Question: I am relatively new to django. I am using ImageForm to get the image path from the user.
'''
class EditProfileForm(ModelForm):
username = CharField(label='User Name', widget=TextInput(attrs={'class': 'form-control'}), required=True)
image = ImageField(label='Select Profile Image',required = False)
'''
It is showing the image widget as follows:

I want to rename the labels - Currently, Clear and Change. [Basically my entire page is no lower case, so I wanted to make these label text also in lower case like currently, clear & change].
Is there any way to do this?
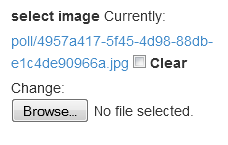
Answer: You have many options.
You could be artistic with the use of CSS to make the text lowercase.
or you can change the text that is sent to the browser in python/django.
Ultimately the form fields widget is what controls the html output to the view via a function called render(). The render() function for the "ClearableFileInput" widget uses some variables from the widgets class.
You can make your own custom class subclassing the ClearableFileInput class and substitute your own lowercase text strings. ie:
'''
from django.forms.widgets import ClearableFileInput
class MyClearableFileInput(ClearableFileInput):
initial_text = 'currently'
input_text = 'change'
clear_checkbox_label = 'clear'
class EditProfileForm(ModelForm):
image = ImageField(label='Select Profile Image',required = False, widget=MyClearableFileInput)
'''